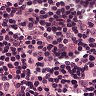
Metastatic tissue present: no